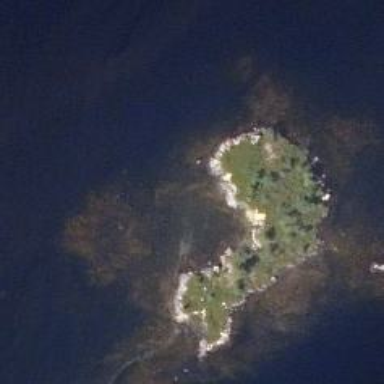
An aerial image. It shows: Islet.